Interaction volume radius: 5 \u00c5
Interaction volume height: 25 \u00c5
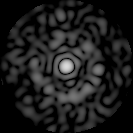
Disorder parameter: 0.8415